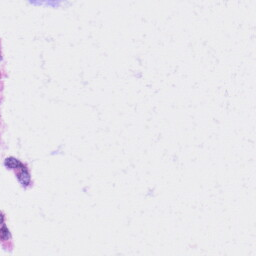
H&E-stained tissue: Liver